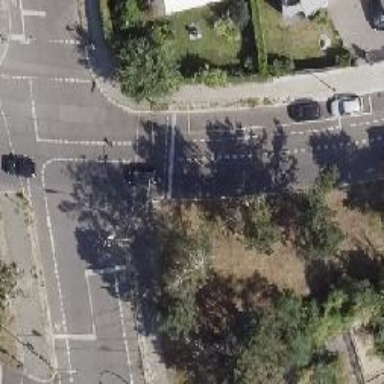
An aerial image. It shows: Crossing with traffic signals.